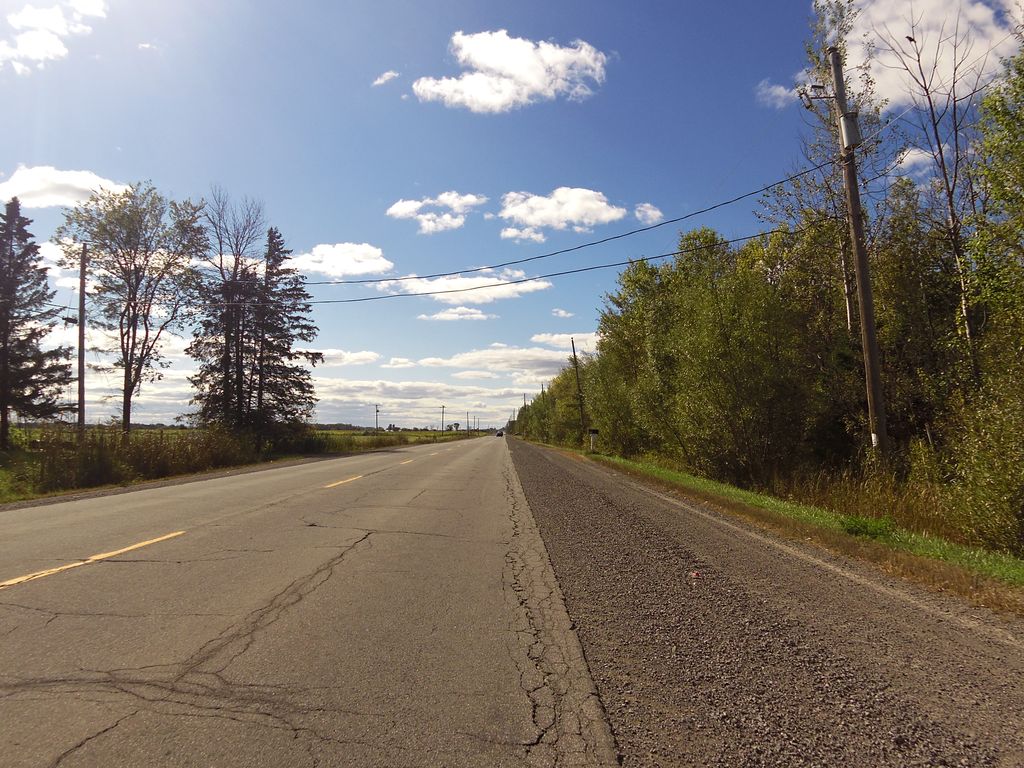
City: ottawa-gatineau